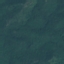
Land use / land cover class: Forest